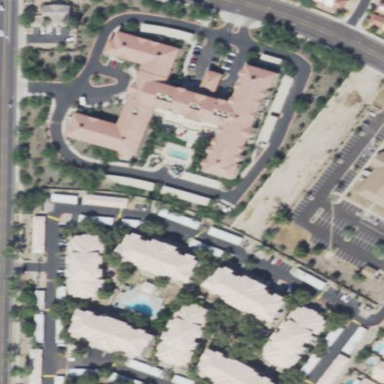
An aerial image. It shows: Retirement home.